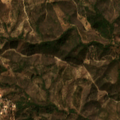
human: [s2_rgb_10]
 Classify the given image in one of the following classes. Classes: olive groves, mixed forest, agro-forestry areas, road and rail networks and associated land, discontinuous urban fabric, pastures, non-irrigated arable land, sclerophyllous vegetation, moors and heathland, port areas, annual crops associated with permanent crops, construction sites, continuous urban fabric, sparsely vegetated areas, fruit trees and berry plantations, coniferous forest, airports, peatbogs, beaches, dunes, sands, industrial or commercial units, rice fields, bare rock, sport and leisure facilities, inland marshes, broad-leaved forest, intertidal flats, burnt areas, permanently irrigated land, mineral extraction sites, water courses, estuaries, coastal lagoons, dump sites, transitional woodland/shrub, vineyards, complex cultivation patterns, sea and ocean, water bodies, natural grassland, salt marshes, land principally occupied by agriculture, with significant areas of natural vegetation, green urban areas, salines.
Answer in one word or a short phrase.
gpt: complex cultivation patterns, broad-leaved forest, transitional woodland/shrub